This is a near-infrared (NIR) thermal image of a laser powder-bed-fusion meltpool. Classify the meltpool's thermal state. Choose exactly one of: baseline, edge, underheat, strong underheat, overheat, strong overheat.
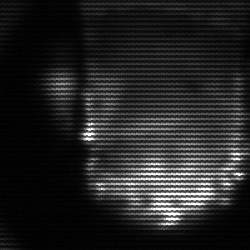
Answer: baseline